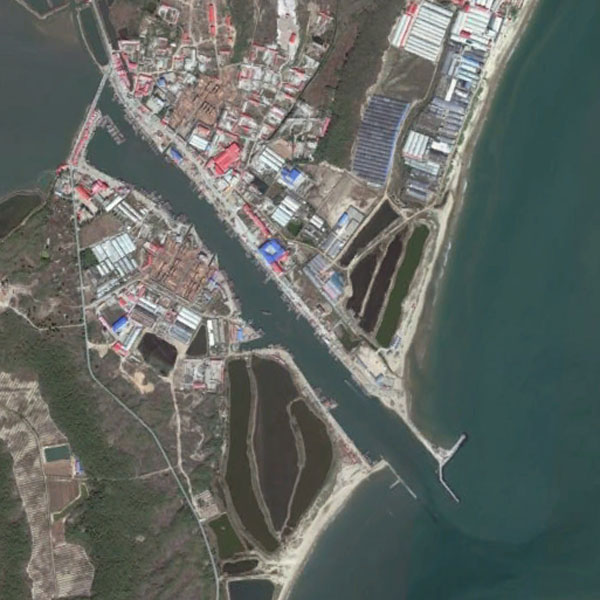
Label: Port